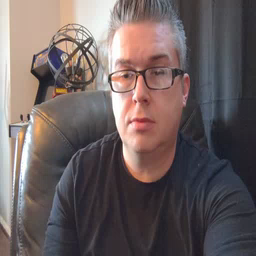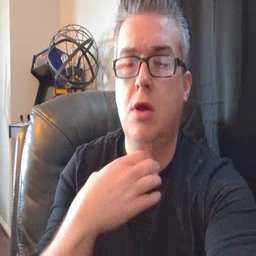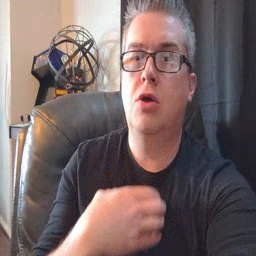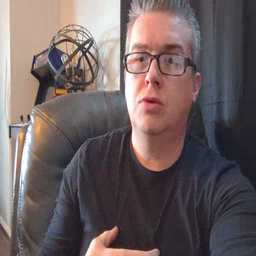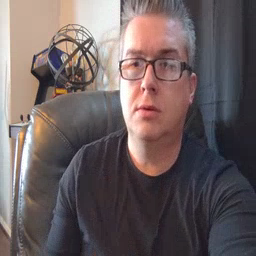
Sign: hungry